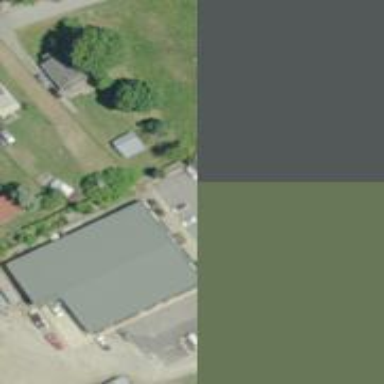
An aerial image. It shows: Building.